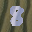
Label: 8